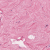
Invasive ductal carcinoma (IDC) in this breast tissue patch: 0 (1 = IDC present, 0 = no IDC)